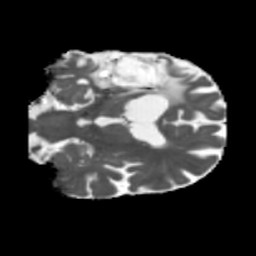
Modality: MD
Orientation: coronal
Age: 55
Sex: male
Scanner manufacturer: siemens
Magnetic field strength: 3 T
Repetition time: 5.47 s
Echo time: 0.0854 s